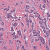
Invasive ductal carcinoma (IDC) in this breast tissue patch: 1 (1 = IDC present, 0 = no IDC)